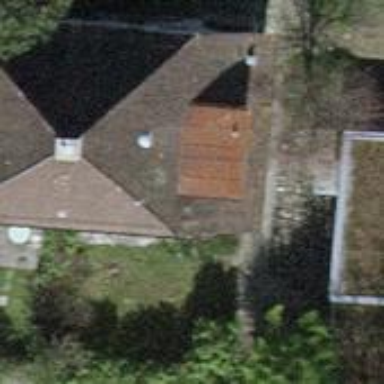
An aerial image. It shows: Building with tile roof.